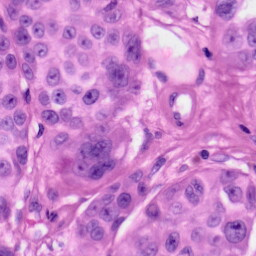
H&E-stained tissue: Skin